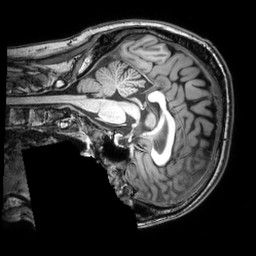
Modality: T1w
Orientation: sagittal
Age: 34
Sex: male